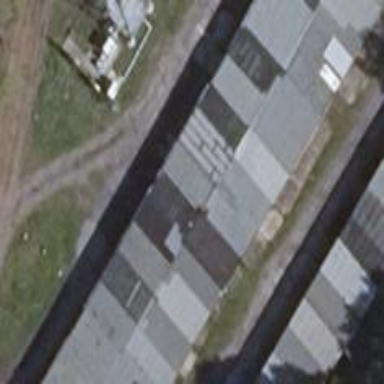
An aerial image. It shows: Group of garages.